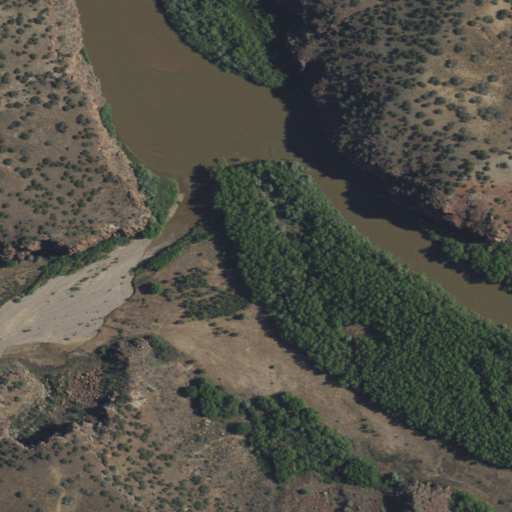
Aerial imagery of valley in New Mexico named Cochiti Canyon containing shrub, grassland, woody wetlands, open water, evergreen forest, and herbaceous wetlands